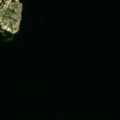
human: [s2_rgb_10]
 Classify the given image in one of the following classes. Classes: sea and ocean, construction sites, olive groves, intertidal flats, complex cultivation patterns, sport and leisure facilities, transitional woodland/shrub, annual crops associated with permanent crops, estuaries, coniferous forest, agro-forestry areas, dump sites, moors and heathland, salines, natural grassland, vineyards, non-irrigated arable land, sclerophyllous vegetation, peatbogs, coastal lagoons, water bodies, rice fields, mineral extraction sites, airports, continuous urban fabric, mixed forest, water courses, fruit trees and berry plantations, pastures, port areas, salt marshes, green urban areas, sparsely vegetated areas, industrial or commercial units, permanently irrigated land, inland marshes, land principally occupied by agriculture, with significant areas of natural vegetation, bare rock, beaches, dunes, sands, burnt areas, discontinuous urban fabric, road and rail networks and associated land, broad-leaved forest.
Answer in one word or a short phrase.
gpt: sea and ocean